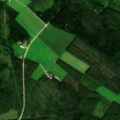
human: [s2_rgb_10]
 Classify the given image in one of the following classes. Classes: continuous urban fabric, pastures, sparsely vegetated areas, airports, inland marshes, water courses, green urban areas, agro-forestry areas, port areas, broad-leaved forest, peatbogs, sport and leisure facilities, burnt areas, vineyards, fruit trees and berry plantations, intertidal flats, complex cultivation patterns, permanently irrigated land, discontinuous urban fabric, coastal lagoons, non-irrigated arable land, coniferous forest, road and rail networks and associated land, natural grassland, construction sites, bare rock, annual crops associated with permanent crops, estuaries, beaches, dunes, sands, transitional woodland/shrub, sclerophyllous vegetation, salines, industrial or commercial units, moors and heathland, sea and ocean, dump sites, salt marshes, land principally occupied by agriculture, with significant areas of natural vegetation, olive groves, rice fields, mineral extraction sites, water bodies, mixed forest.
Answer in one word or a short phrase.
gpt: non-irrigated arable land, coniferous forest, mixed forest